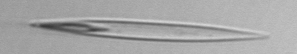
Label: pennate